Field crop: maize
Growth stage: 2
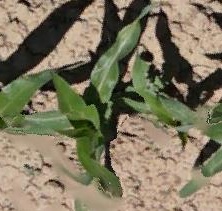
Species: maize